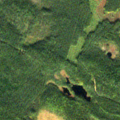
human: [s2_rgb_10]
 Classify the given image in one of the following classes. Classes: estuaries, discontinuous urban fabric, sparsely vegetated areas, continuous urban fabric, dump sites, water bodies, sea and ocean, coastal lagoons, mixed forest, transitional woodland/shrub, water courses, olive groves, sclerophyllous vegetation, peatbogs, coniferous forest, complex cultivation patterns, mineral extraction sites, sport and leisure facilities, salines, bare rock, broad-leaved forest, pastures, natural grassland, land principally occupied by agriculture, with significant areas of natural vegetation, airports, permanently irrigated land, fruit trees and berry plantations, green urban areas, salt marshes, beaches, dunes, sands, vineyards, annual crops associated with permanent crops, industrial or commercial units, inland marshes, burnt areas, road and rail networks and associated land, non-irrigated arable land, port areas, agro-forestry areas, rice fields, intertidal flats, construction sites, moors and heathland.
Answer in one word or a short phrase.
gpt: coniferous forest, transitional woodland/shrub